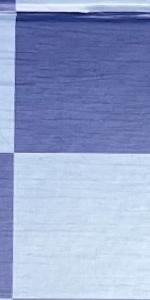
Label: Empty